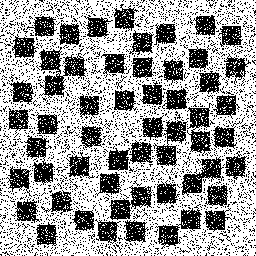
Squares: 56
Triangles: 0
Stars: 0
Total shapes: 56